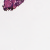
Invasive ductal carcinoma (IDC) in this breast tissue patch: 0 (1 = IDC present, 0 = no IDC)